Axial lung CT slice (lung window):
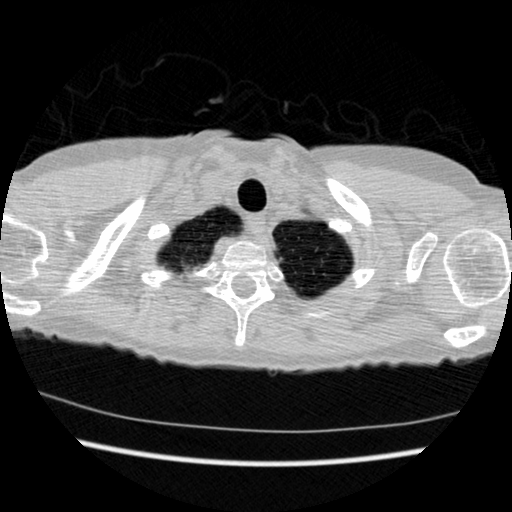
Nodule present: no